Question: I'm working to get a 1st level analysis completed on some fMRI data, and as it's my first time using SPM in this way, it seems as though there is no end to my frustrations. SPM includes these specific instructions:
"This *.mat file must include the following cell arrays (each 1 x n): names, onsets, and durations. eg. names=cell(1,5), onsets=cell(1,5), durations=cell(1,5), then names{2}="Second condition", ,durations{2}=[0,0,0,0], contain the required details of the second condition."
The code I'm using grabs the data I need from the various excel files the behavioral data is stored in, and adds them to these cell arrays.
'''
sessionFiles = dir('*.xlsx');
allNames = {sessionFiles.name}';
conditions = 36;
% go through excel files to grab relevant column information for SPM
for i=1:length(sessionFiles)
[~,fileName,~] = fileparts(allNames{i});
% initialize cells SPM needs
names = cell(1,conditions);
onsets = cell(1,conditions);
durations = {1.75};
durations = repmat(durations,1,conditions);
% read in excel file
[num,~,~] = xlsread(sessionFiles(i).name);
trialType = num(:,6);
% grab condition information from columns: seconds=9, name=6
for j=1:conditions
index = find(trialType==j);
trialOnsets = cell(1,length(index));
names{1,j} = j;
for k=1:length(index)
trialOnsets{1,k}=double(num(index(k),9));
end
onsets{1,j} = trialOnsets;
end
% save new data for SPM
save(fileName,'names','onsets','durations');
clear names onsets durations fileName num raw text
end
'''
I found an example which shows each cell should look like this:

I just can't figure out how to grab the numbers automatically and put them in cells like that.
I know this isn't the SPM forums, but I've seen a few questions posted and I thought I would try my luck.
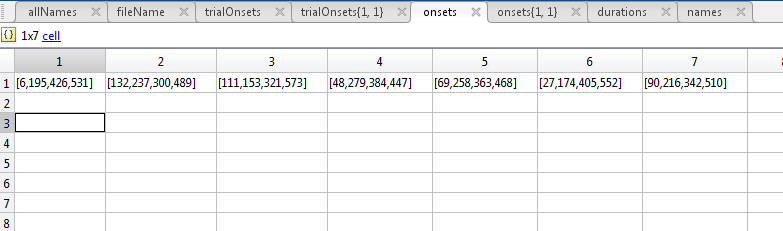
Answer: With the line 'trialOnsets = cell(1,length(index));', 'trialOnsets' is specified as a cell array of size '1xlength(index)'. Then, 'trialOnsets' is assigned to 'onsets{1,j}'. With this workflow, each cell of 'onsets' will be of size '1xlength(index)'.
Instead, each cell of 'onsets' should be of size '1x1' and each 1x1 cell in 'onsets' should have a matrix of size '1xlength(index)'. To do this, do the following.
1. Specify trialOnsets as a matrix, instead of as a cell array. To do this, replace trialOnsets = cell(1,length(index)); with trialOnsets = zeros(1,length(index));.
2. Assign the values from num to trialOnsets, which is now a matrix (previously was a cell array). To do this, replace trialOnsets{1,k}=double(num(index(k),9)); with trialOnsets(1,k)=double(num(index(k),9));.
The edited code should be as follows:
'''
sessionFiles = dir('*.xlsx');
allNames = {sessionFiles.name}';
conditions = 36;
% go through excel files to grab relevant column information for SPM
for i=1:length(sessionFiles)
[~,fileName,~] = fileparts(allNames{i});
% initialize cells SPM needs
names = cell(1,conditions);
onsets = cell(1,conditions);
durations = {1.75};
durations = repmat(durations,1,conditions);
% read in excel file
[num,~,~] = xlsread(sessionFiles(i).name);
trialType = num(:,6);
% grab condition information from columns: seconds=9, name=6
for j=1:conditions
index = find(trialType==j);
trialOnsets = zeros(1,length(index));
names{1,j} = j;
for k=1:length(index)
trialOnsets(1,k)=double(num(index(k),9));
end
onsets{1,j} = trialOnsets;
end
% save new data for SPM
save(fileName,'names','onsets','durations');
clear names onsets durations fileName num raw text
end
'''
I could not test this code, since there was no sample data. Let me know if this works for you.